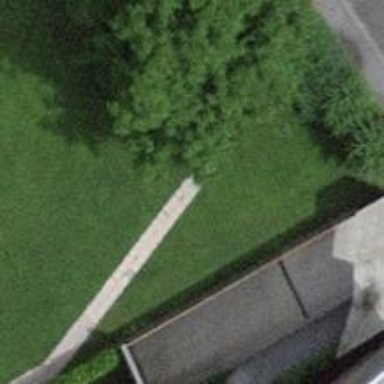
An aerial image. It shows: Path made of paving stones.